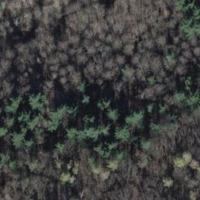
EUNIS habitat code: 44
Species observed at this site:
Aruncus dioicus
Rumex obtusifolius
Phragmites australis